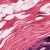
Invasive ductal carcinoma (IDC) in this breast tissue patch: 0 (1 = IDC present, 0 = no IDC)